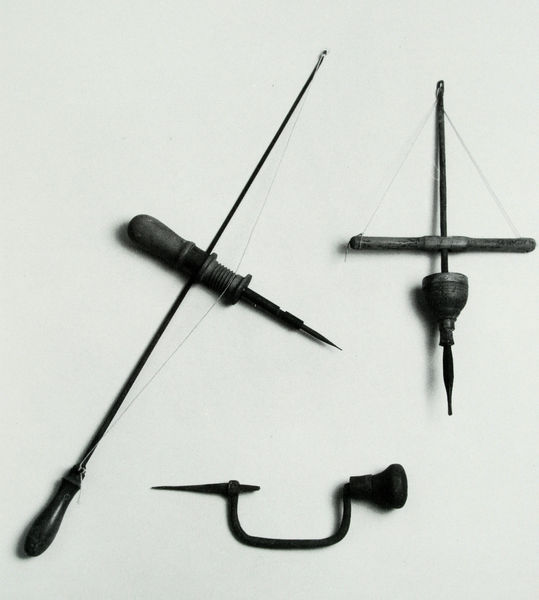
Titel: Steinbohrer
Standort: Mannersdorf
Institution: Friedrich Opferkuh
Schlagwörter: holz, drei, instrumente, bogen, spitz, nadel, foto, fotografie, eisen, griffe, geige, utensilien, werkzeug, kreisel, punze, werkzeuge, geräte, bohrer, holzbearbeitung, stechbeitel, goldschmiedewerkzeug